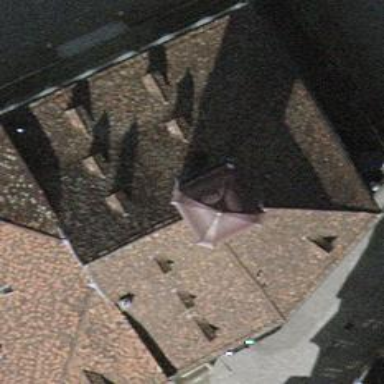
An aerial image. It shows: Historic castle building.